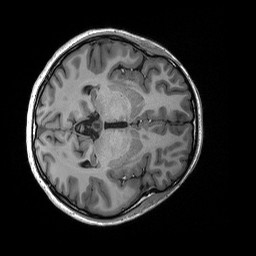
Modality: T1w
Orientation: axial
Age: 18
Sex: female
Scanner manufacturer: siemens
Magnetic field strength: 3 T
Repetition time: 2.53 s
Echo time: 0.00227 s